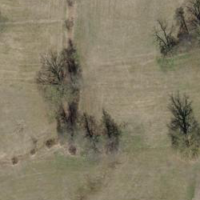
EUNIS habitat code: 23
Species observed at this site:
Pholidoptera griseoaptera
Tettigonia viridissima
Ruspolia nitidula